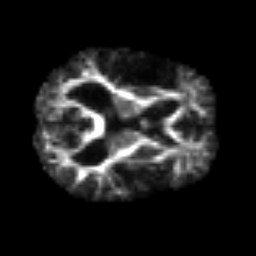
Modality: FA
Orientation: axial
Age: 69
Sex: male
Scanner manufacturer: siemens
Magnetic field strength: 3 T
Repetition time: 3.2 s
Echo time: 0.081 s